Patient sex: F
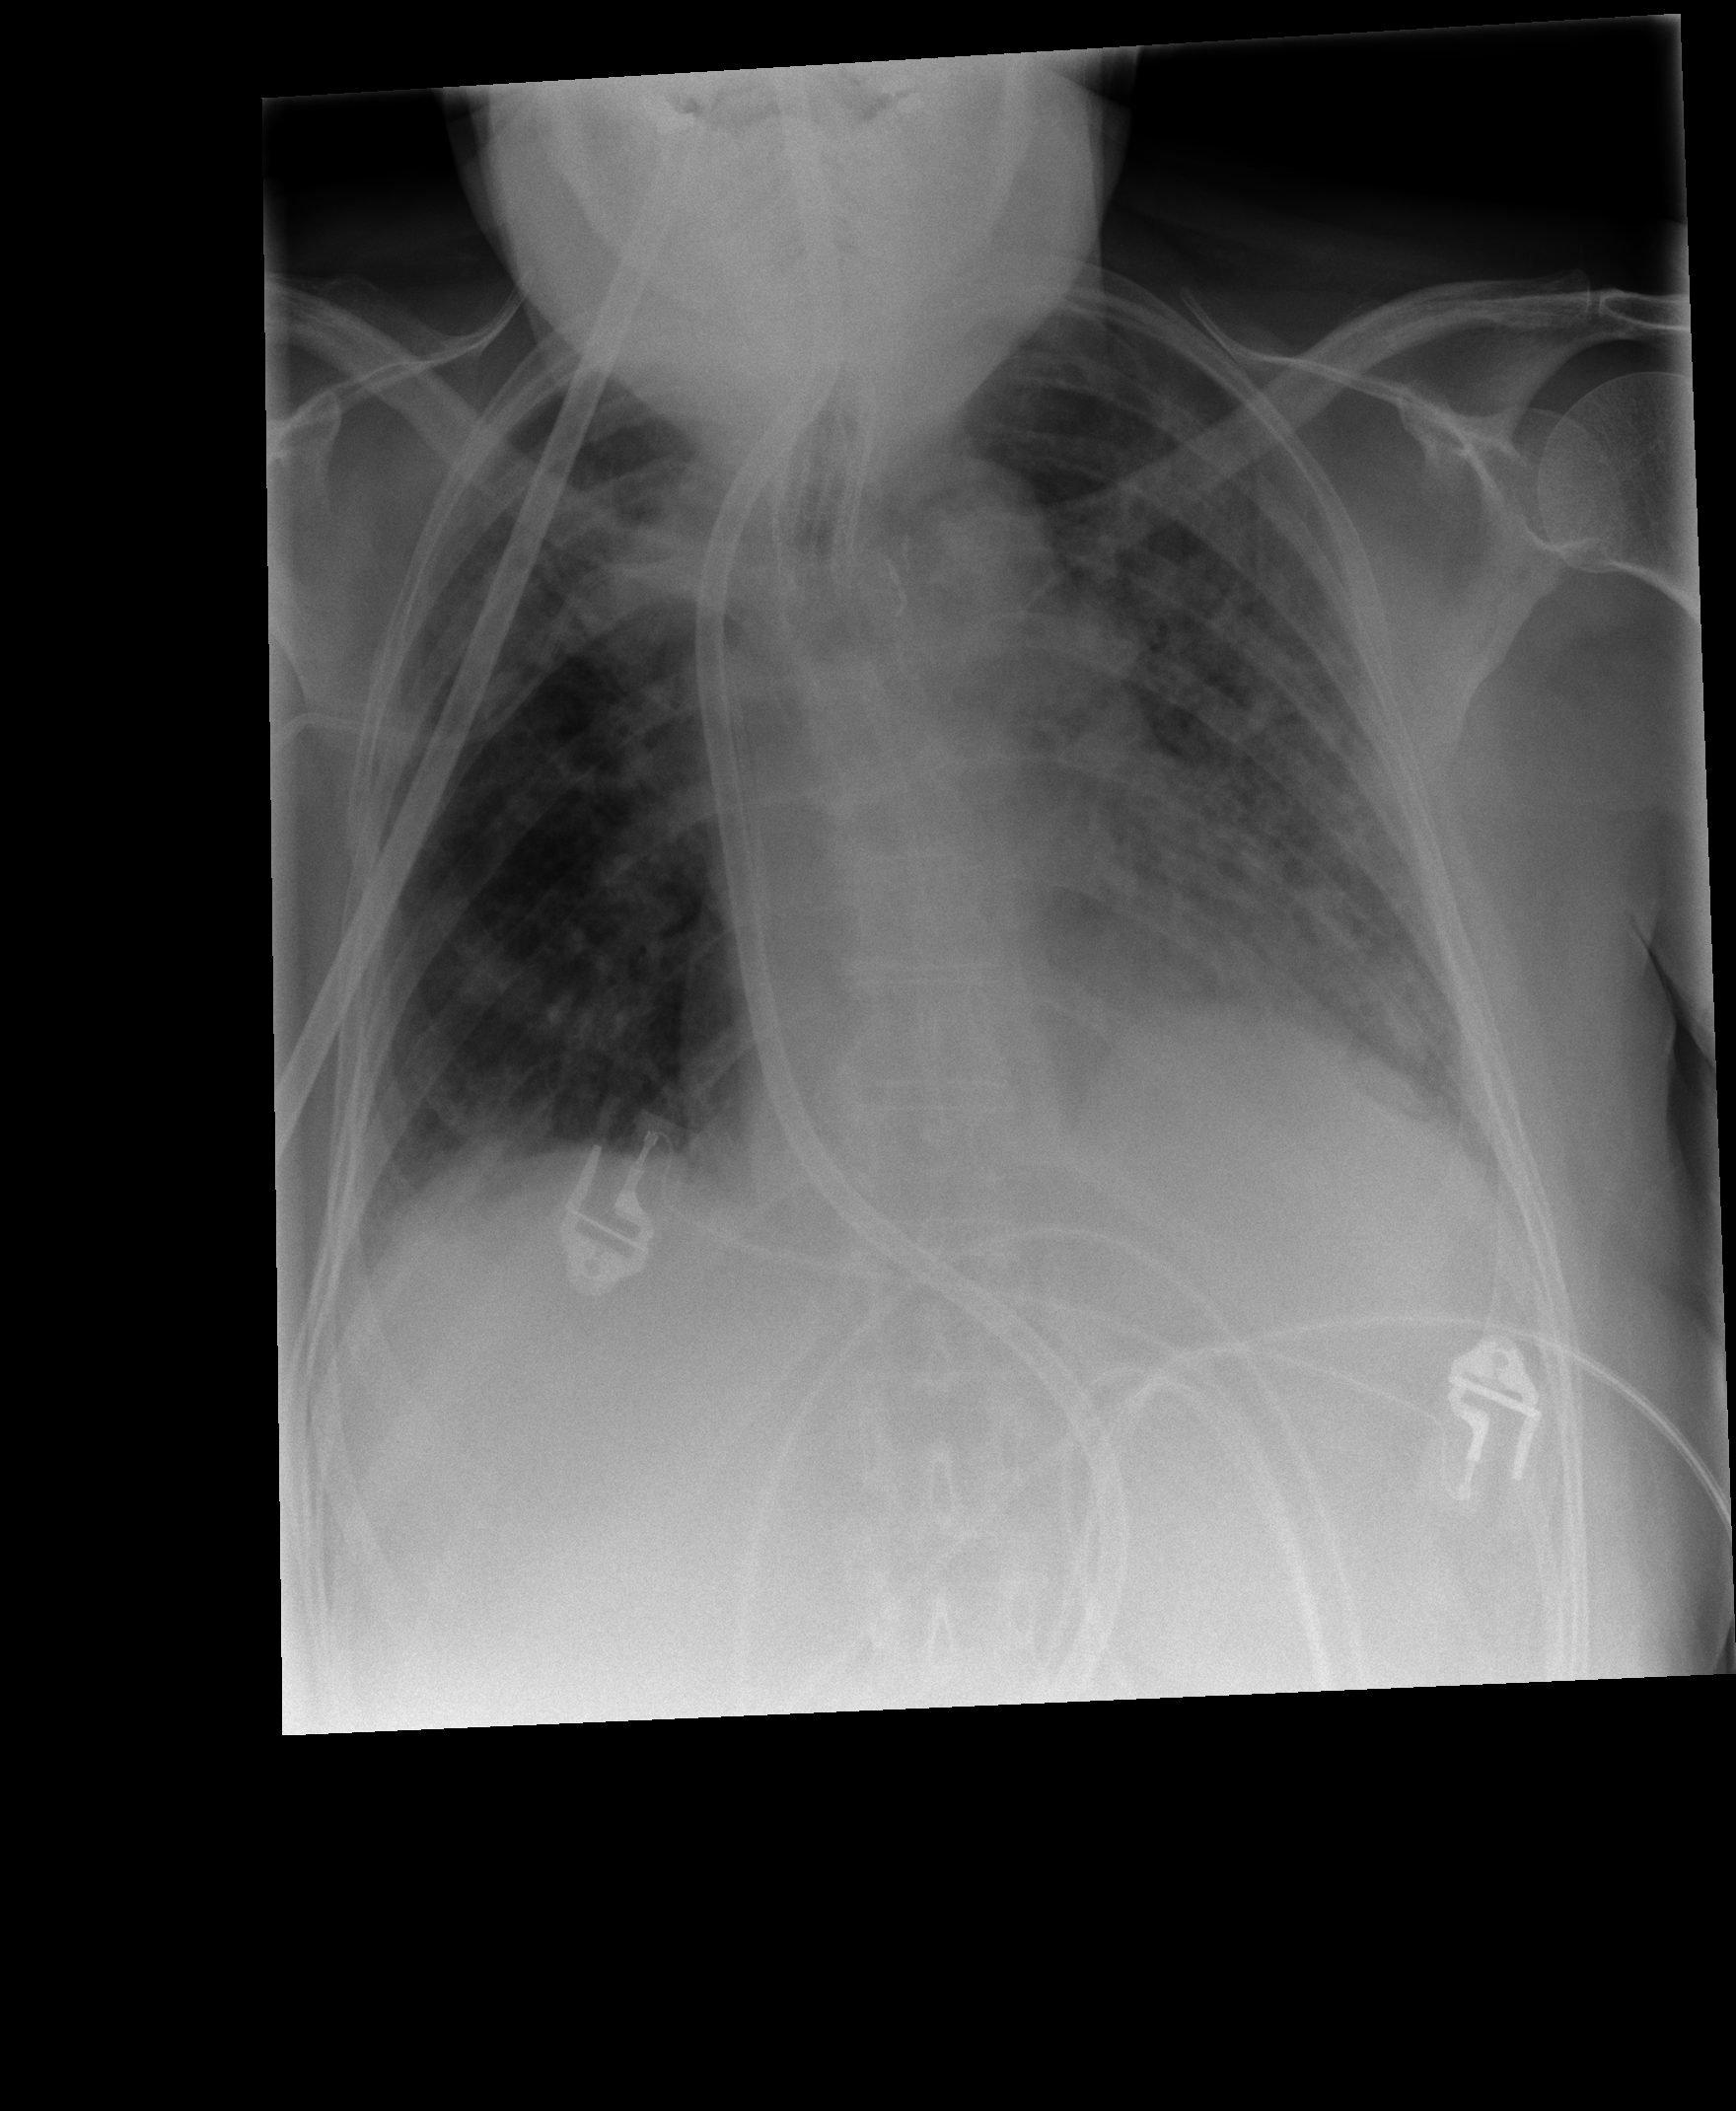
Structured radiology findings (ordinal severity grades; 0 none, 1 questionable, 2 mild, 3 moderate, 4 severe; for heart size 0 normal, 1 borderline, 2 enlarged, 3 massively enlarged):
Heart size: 2
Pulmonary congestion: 1
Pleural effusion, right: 1
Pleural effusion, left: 2
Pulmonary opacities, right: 2
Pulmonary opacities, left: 3
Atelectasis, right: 2
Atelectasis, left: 2